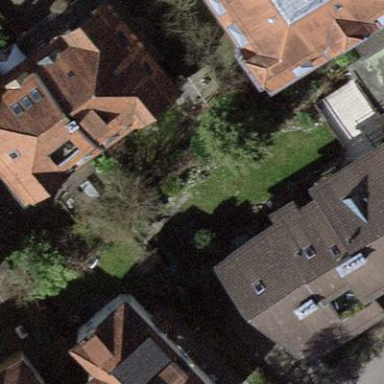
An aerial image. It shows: Building with pyramidal-shaped roof.